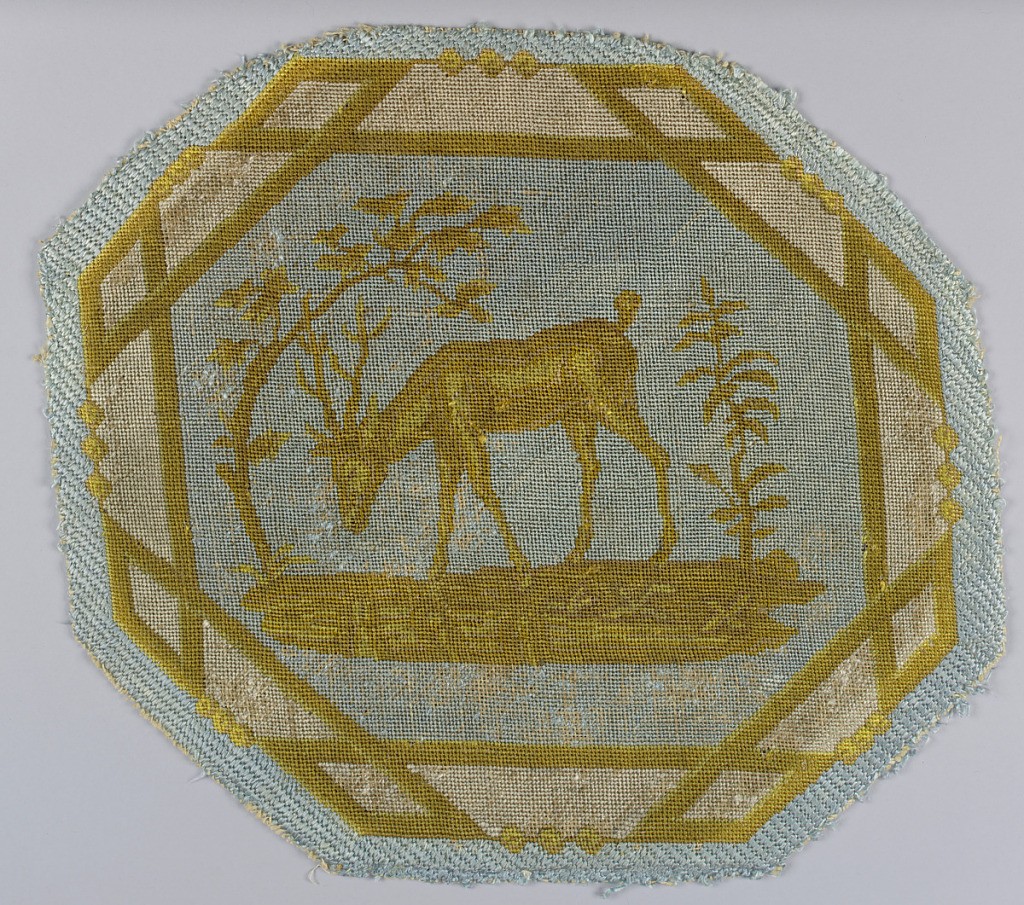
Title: Chair seat
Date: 1800–1810
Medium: linen, silk Technique: counted stitch embroidery
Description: Octagonal medallion of upholstery fabric illustrating a fable by La Fontaine known as "The Deer and the Vine" or "The Deer and his Antlers." The pattern is in white and shades of yellow on a light blue ground.